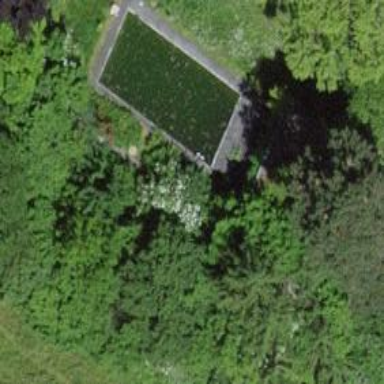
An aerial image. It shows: Swimming pool located in leisure land.